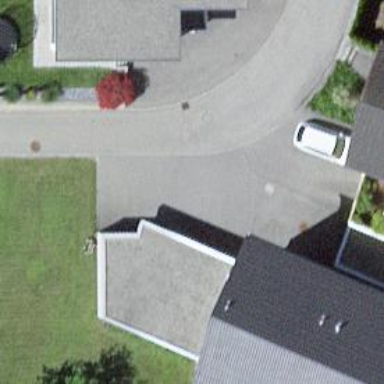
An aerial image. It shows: Group of garages.